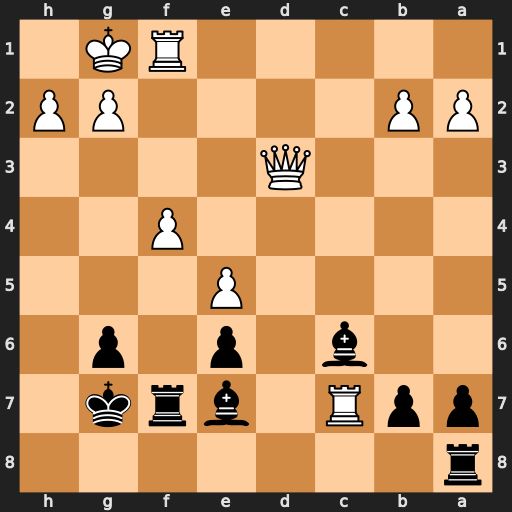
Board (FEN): r7/ppR1brk1/2b1p1p1/4P3/5P2/3Q4/PP4PP/5RK1
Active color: b
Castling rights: -
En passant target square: -
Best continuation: Bc5+ Kh1 Rxc7